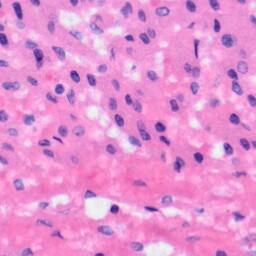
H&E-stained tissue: Liver